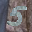
Label: 5